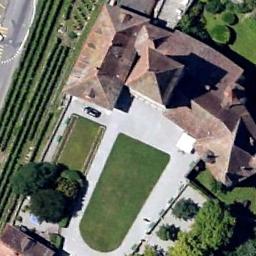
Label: palace